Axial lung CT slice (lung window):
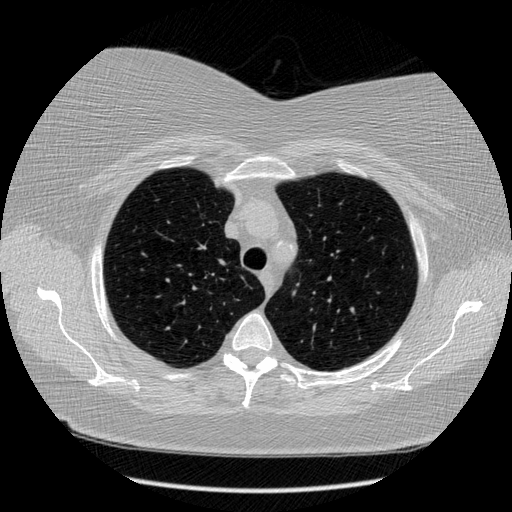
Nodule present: no